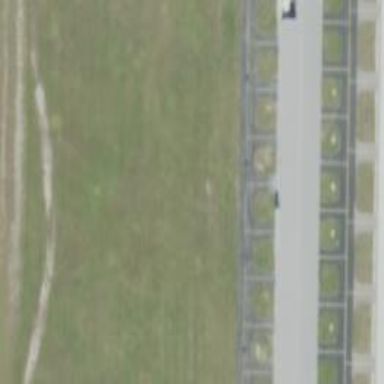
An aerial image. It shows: View of taxiway at the airport.